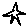
Label: star